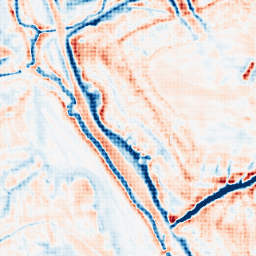
Category: edge_preserving
Decomposition family: bilateral
Decomposition parameters: d: 21
sigma_color: 50
sigma_space: 75
Upsampling method: sinc_hamming
Upsampling parameters: scale: 4
kernel_size: 4
Upsampling scale: 4